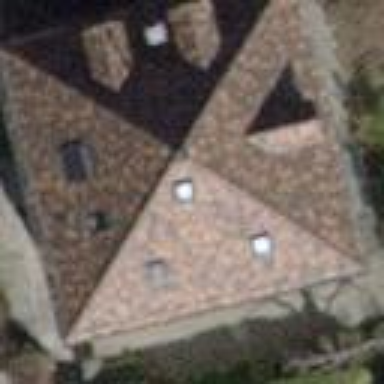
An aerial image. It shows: Detached building with pyramidal roof shape.